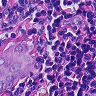
Metastatic tissue present: yes